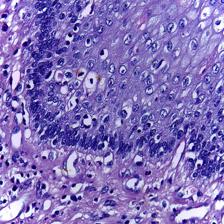
Diagnosis: Normal